Question:
I have to debug a big messy C# tool which I didn't write, that parses an Excel file in a specific format (containing exotic data in quantity).
The run of the tool lasts for about 15 minutes and produces an error report (thousands of entries in general). Trouble is that the coder has used exceptions everywhere for his "error reporting", and I need to find a few null pointer exceptions that occur about 2% of the time. I'm not even talking about all the catching, grouping, rethrowing which is bad practice in my understanding, both in terms of consistency and rapidity of execution.
Is there a way to only break on Null Pointer Exceptions in Visual Studio (2008) or at least a trick to filter most exceptions ? Breaking on all exceptions is not an option here.
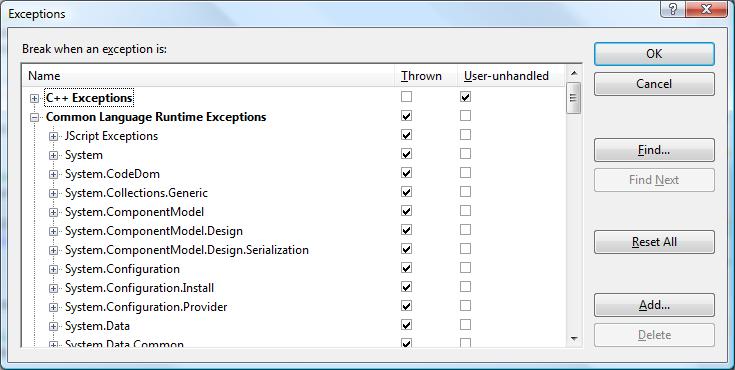
Answer: In Visual Studio, under Debug -> Exceptions, you can specify for which exception it should break.
You can find the NullReferenceException under:
- -